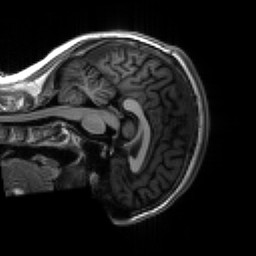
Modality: T1w
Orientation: sagittal
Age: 20
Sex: male
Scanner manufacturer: siemens
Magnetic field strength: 3 T
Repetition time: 2.3 s
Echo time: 0.00266 s